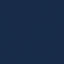
Land use / land cover: SeaLake